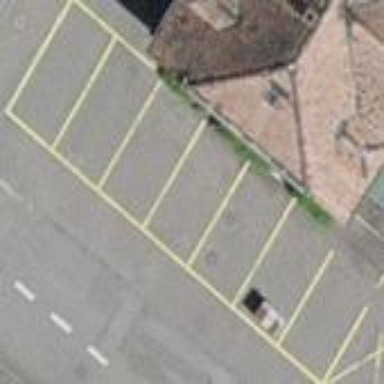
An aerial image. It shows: Street-side parking area.